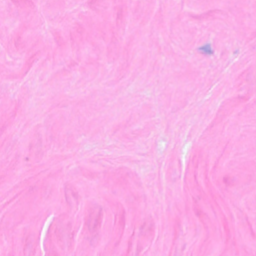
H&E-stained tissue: Breast